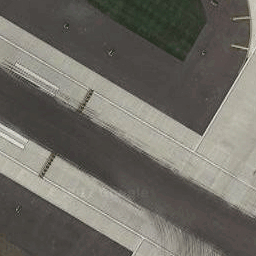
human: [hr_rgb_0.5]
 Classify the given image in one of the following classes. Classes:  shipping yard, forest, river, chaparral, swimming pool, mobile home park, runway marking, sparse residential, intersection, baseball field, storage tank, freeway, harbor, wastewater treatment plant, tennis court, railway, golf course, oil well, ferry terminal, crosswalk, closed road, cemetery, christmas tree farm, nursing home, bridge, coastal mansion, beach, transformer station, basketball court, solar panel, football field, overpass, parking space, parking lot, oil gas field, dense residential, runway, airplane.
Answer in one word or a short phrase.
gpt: runway